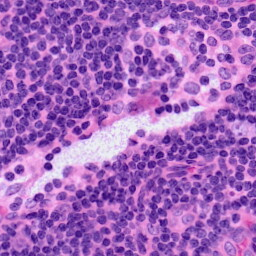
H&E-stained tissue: LymphNode